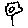
Label: flower